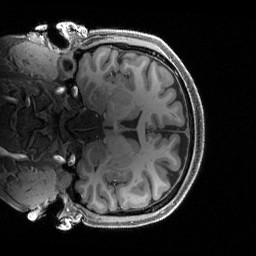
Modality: T1w
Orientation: coronal
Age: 26
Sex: female
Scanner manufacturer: siemens
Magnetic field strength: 3 T
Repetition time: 2.4 s
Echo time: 0.00215 s